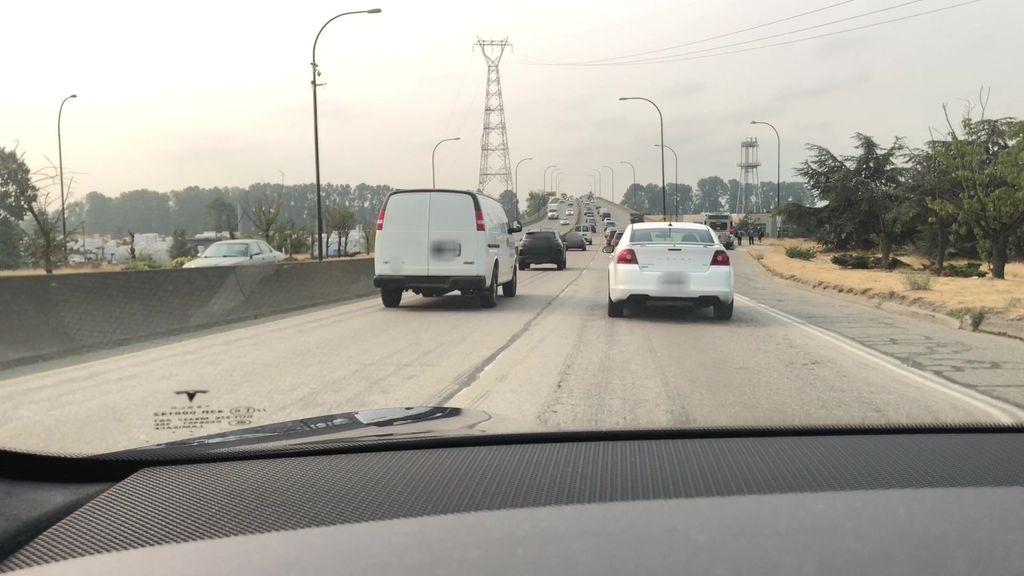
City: vancouver